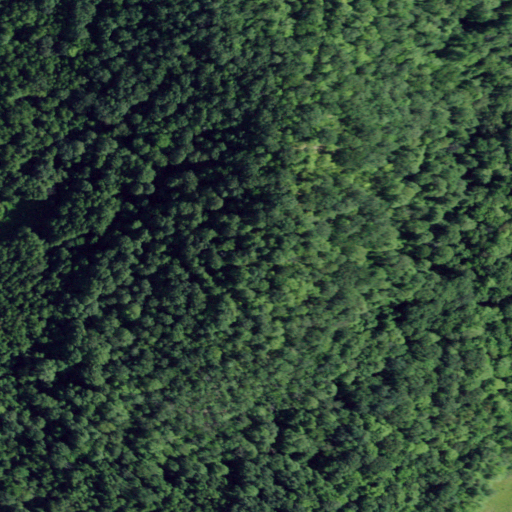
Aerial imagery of mountain in New York named Sugarloaf containing deciduous forest and evergreen forest